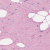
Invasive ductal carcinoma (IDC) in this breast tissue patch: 0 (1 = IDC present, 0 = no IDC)